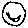
Label: smiley face